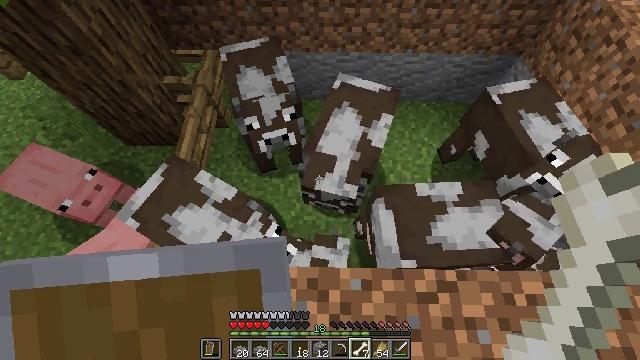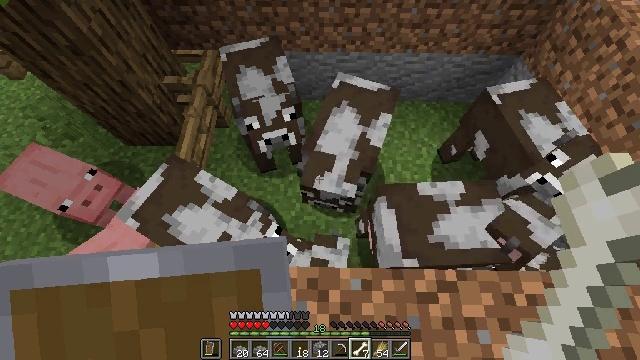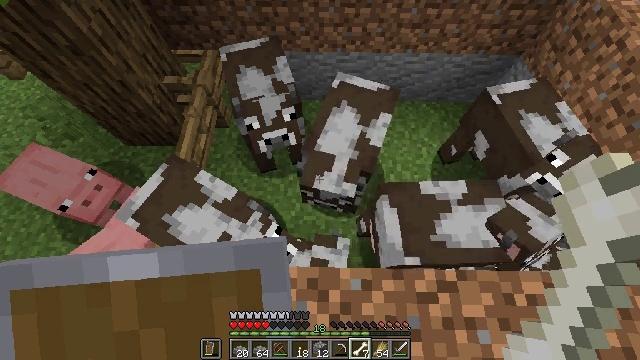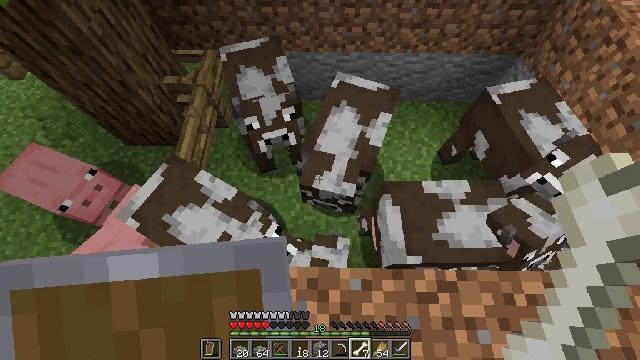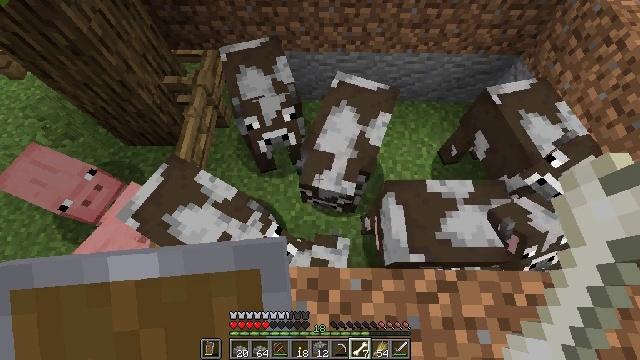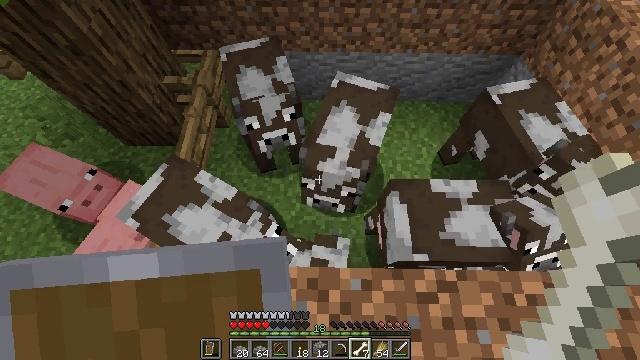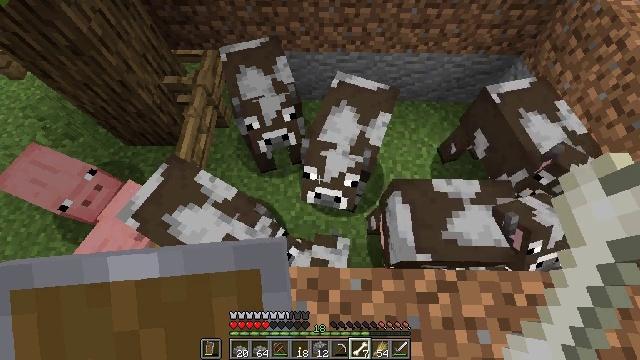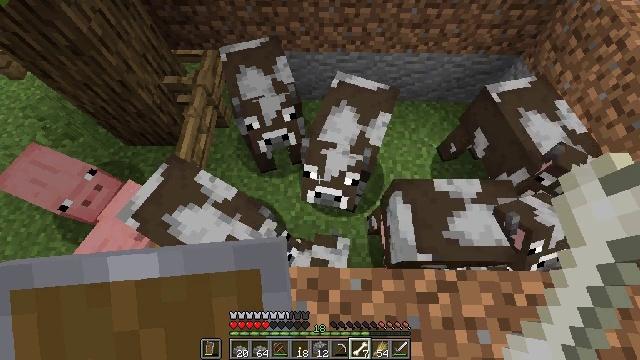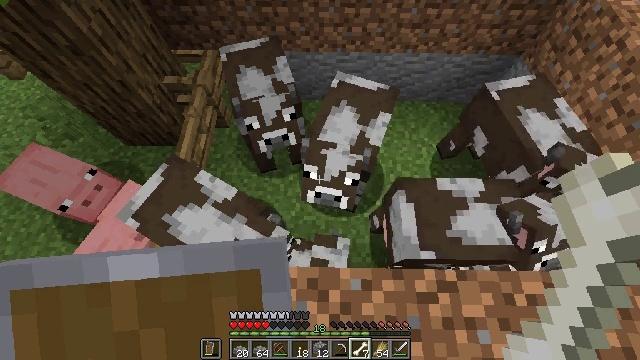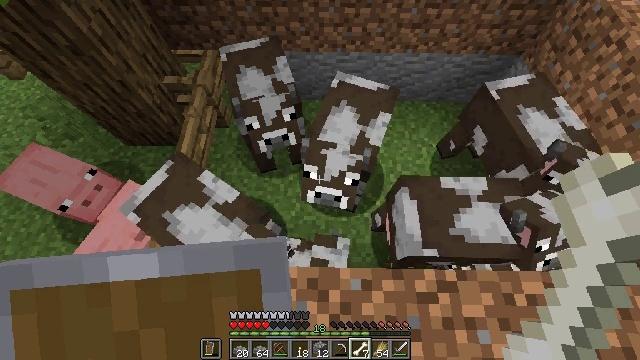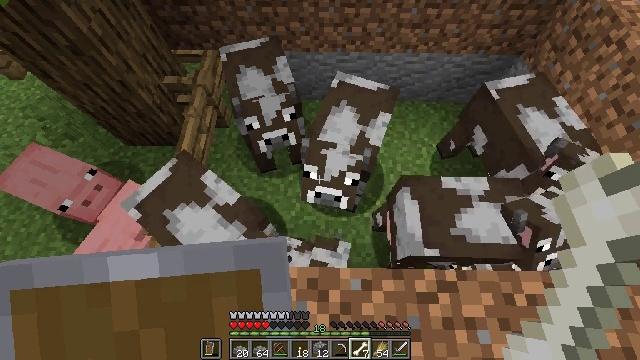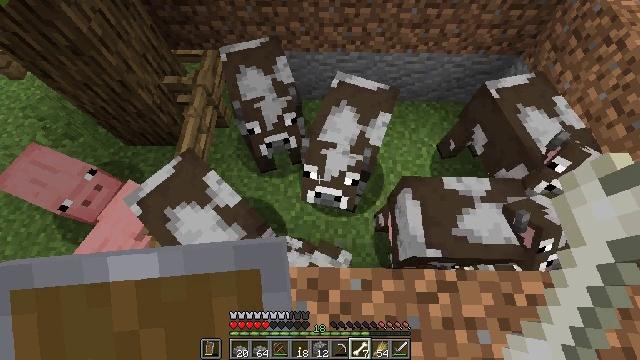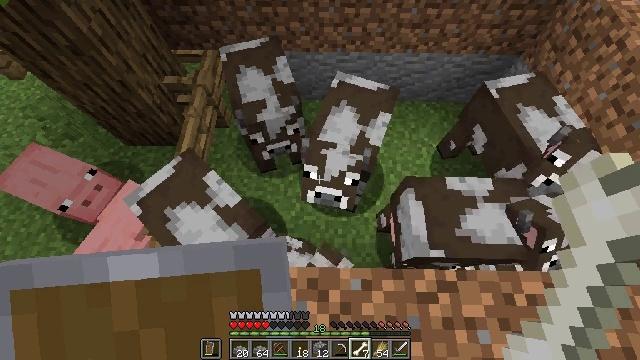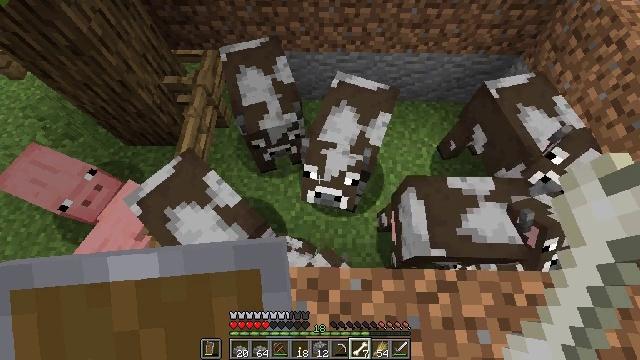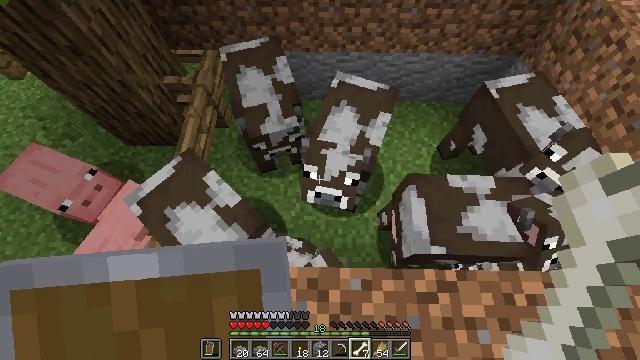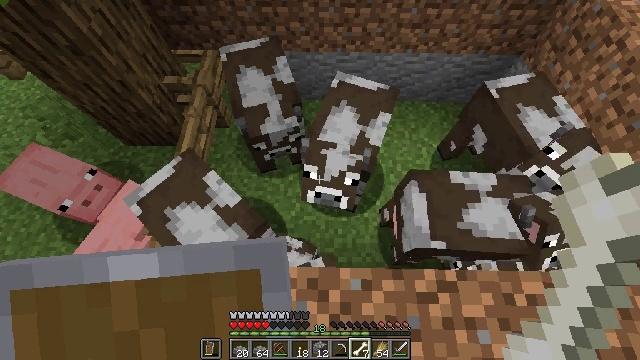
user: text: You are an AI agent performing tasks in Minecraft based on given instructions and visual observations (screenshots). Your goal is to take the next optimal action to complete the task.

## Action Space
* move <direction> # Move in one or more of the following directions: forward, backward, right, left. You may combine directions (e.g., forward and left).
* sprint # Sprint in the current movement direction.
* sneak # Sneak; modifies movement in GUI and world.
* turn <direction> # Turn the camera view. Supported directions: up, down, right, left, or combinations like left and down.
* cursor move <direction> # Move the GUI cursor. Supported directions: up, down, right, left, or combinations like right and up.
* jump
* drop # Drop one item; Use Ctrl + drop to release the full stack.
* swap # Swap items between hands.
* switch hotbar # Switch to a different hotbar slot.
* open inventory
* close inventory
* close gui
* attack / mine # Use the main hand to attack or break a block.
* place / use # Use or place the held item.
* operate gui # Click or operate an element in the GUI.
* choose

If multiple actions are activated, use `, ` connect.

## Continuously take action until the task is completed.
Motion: motion action
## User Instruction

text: Craft shears.
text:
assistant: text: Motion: no_op
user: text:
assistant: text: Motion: no_op
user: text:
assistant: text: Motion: no_op
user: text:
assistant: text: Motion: no_op
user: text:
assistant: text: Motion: no_op
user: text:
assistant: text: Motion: no_op
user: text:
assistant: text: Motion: no_op
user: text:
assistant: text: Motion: no_op
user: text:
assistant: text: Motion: no_op
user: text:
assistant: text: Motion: no_op
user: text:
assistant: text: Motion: no_op
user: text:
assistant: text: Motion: no_op
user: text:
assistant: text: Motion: no_op
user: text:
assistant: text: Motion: no_op
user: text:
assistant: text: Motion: no_op
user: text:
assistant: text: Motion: no_op
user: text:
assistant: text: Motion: no_op
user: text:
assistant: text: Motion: no_op
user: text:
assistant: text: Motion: no_op
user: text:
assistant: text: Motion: no_op
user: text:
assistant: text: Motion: no_op
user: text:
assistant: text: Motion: no_op
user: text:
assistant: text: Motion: no_op
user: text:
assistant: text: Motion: no_op
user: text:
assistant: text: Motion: no_op
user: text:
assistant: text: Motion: no_op
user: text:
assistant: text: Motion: no_op
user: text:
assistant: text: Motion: no_op
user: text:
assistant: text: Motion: no_op
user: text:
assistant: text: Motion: no_op